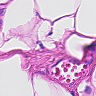
Metastatic tissue present: no